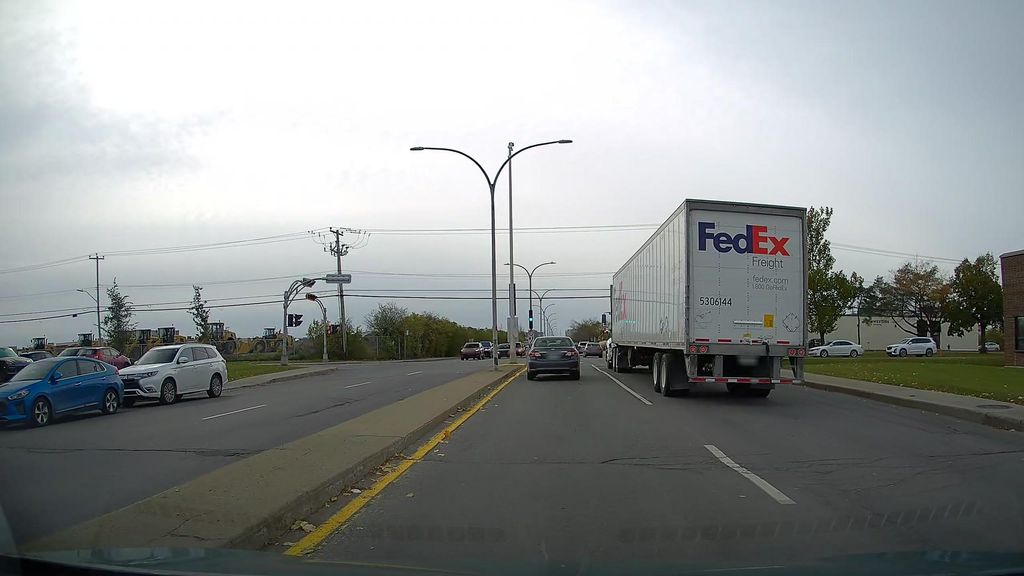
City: montreal